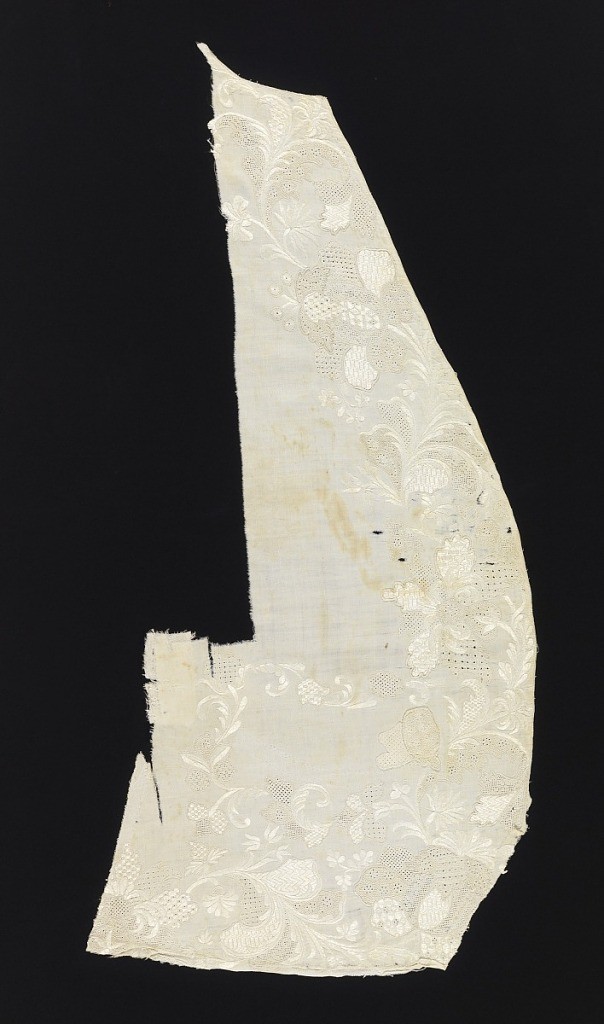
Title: Waistcoat, uncut
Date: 18th century
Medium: linen, cotton Technique: embroidery
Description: Right side of wite twill waistcoat with deep white embroidered border of scrolling floral and leaf patterns in variety of stitches. Pakcet flap missing and a couple of pieces of white embroidery appliquéed in its place.